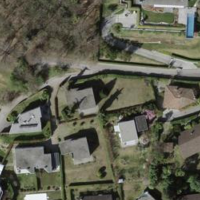
EUNIS habitat code: 55
Species observed at this site:
Commelina communis
Oxalis corniculata
Sambucus nigra